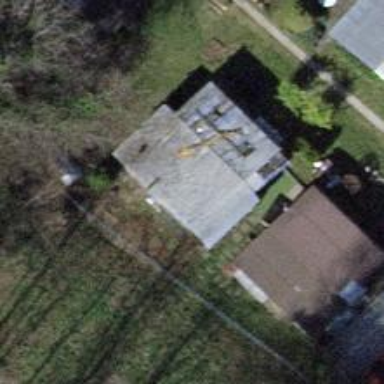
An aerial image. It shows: Carport building.